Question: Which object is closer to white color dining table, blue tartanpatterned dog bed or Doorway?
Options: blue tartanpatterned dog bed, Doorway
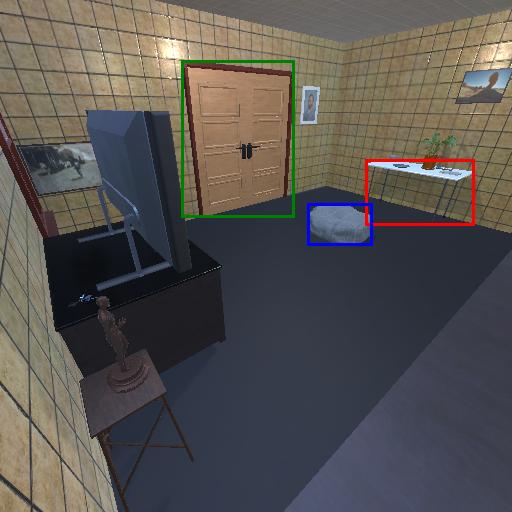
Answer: blue tartanpatterned dog bed